Interaction volume radius: 5 \u00c5
Interaction volume height: 20 \u00c5
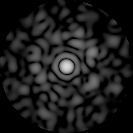
Disorder parameter: 0.806